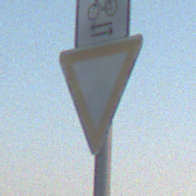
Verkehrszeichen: VorfahrtGewaehren
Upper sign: RichtungsangabeDurchPfeile9
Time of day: SunriseSunset
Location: Outdoor (Nature)
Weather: Clear
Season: NotSpecified
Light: Natural